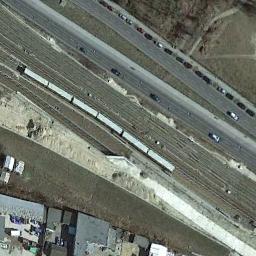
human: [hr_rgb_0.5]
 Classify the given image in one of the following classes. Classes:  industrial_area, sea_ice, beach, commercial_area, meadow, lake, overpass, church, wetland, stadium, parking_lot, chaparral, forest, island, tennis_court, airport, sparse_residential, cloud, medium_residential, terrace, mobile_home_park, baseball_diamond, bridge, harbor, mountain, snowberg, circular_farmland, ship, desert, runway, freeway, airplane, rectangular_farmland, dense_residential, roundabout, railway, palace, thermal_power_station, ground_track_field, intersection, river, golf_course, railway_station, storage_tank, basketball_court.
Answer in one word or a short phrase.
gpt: railway